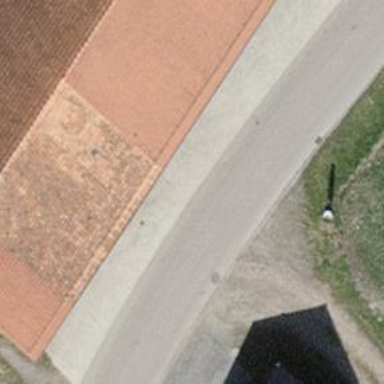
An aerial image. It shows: Smoothly paved residential road.